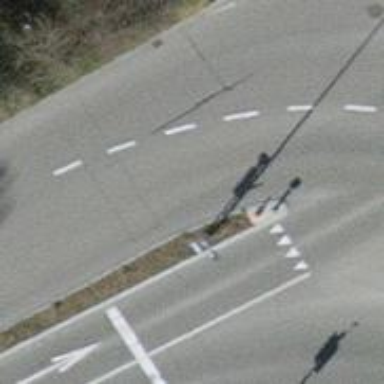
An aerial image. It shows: Road with traffic signals.